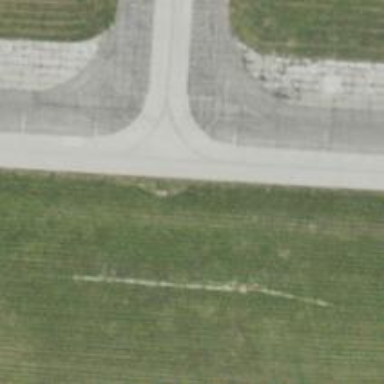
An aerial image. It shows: Image of taxiway at airport.